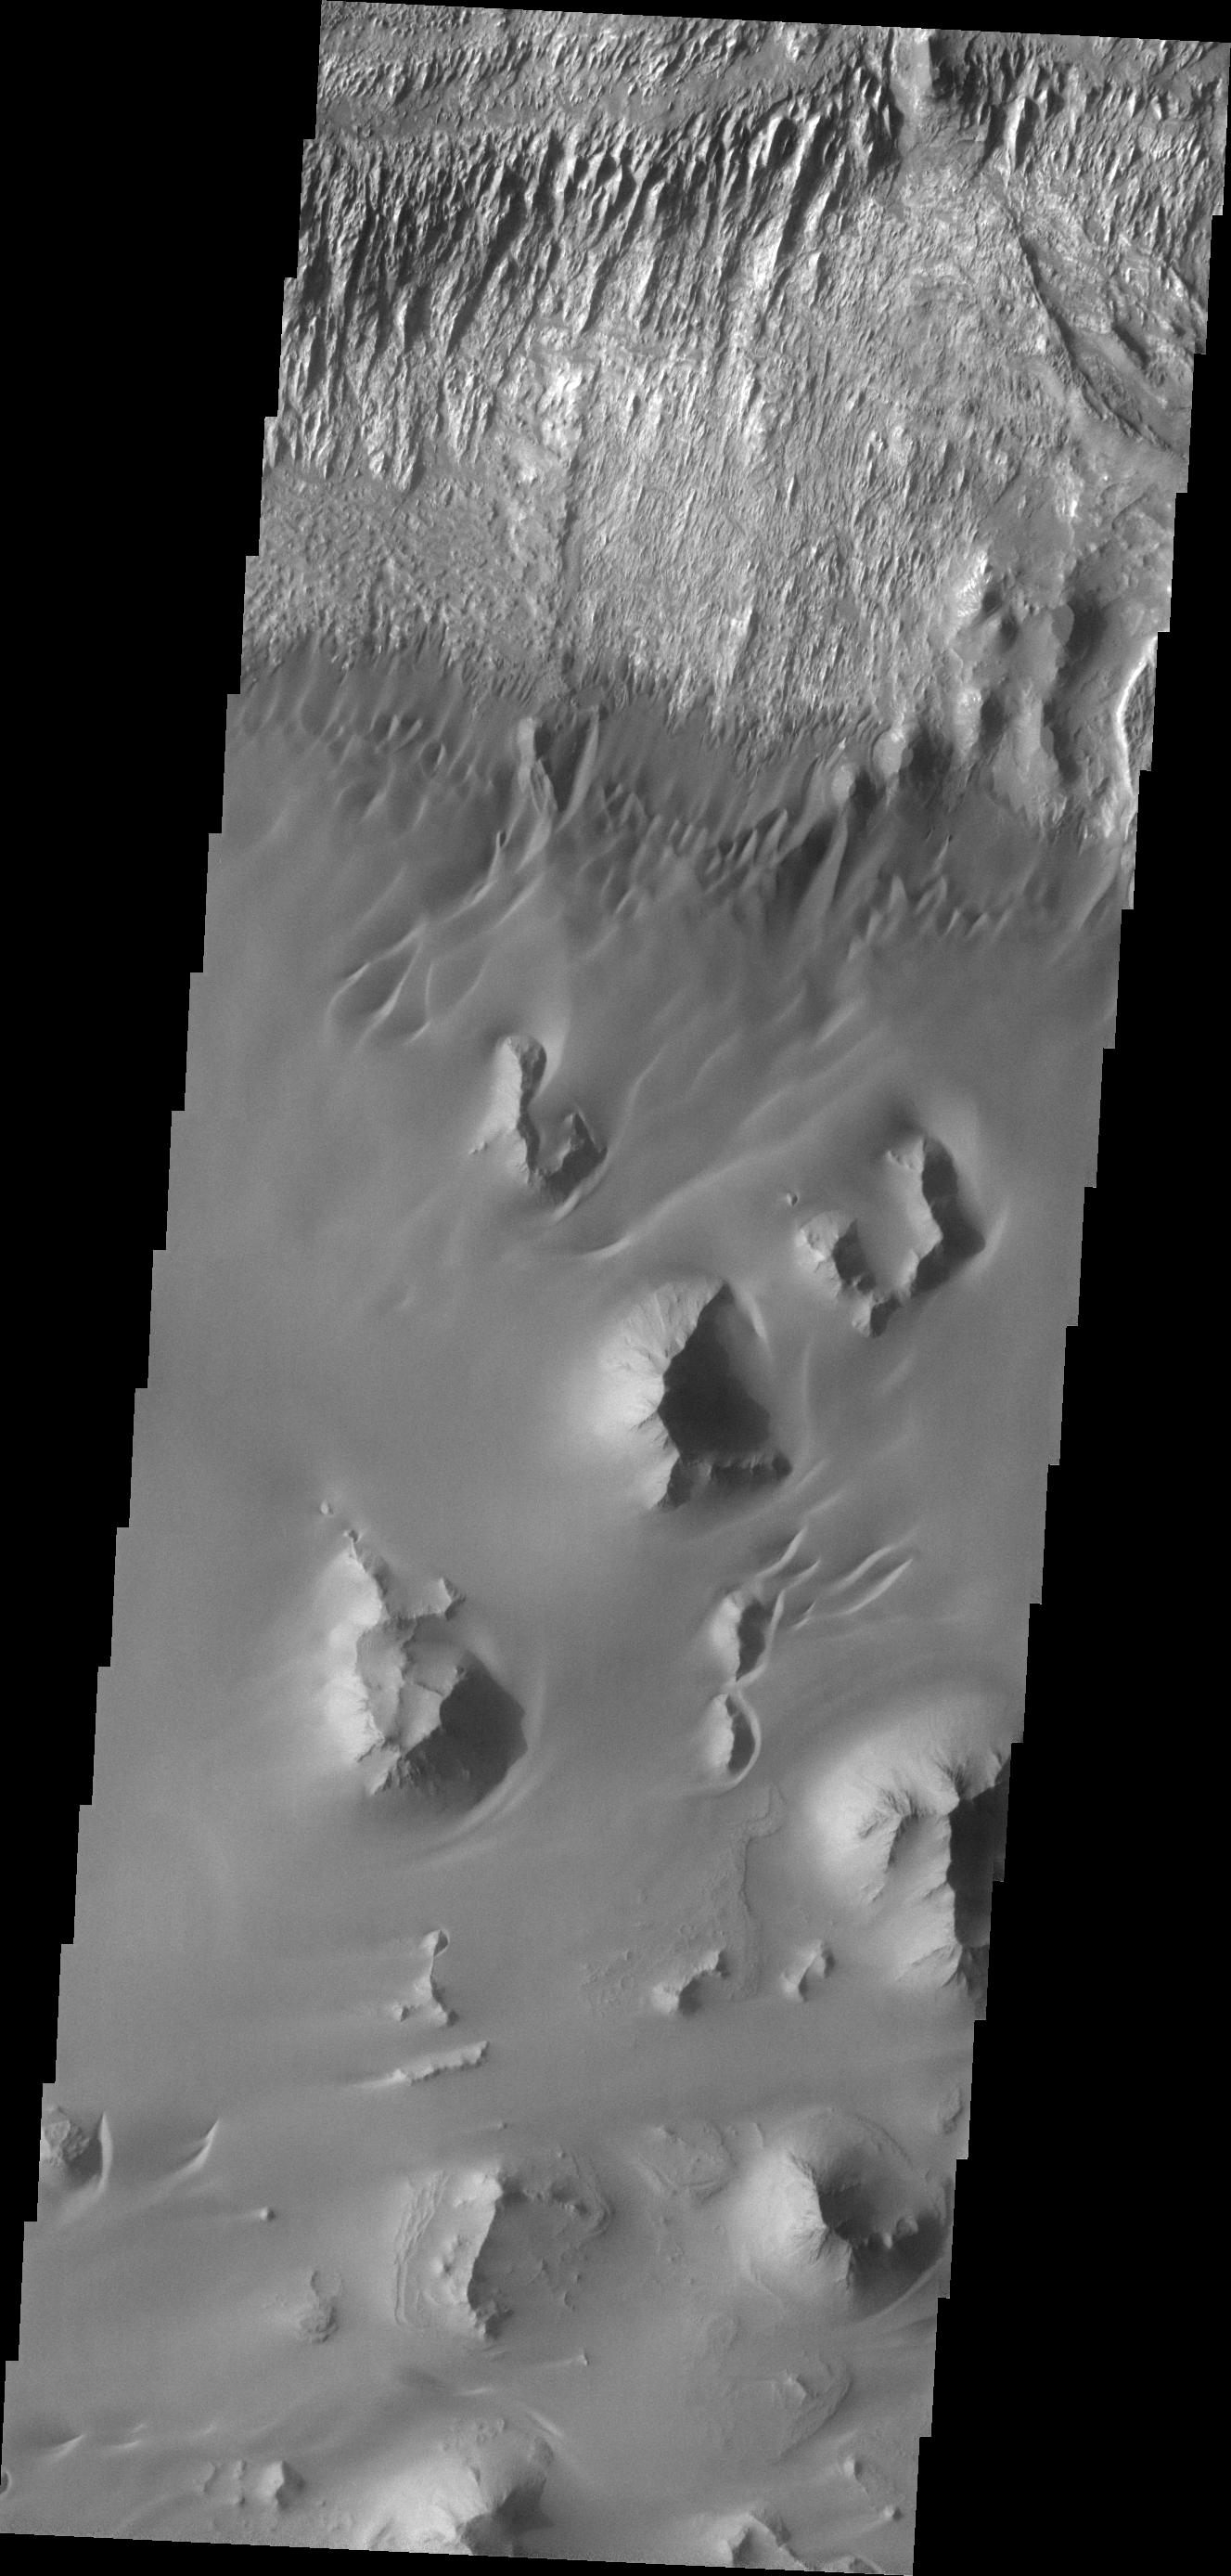
Ganges Chasma Mars, 2001 Mars Odyssey